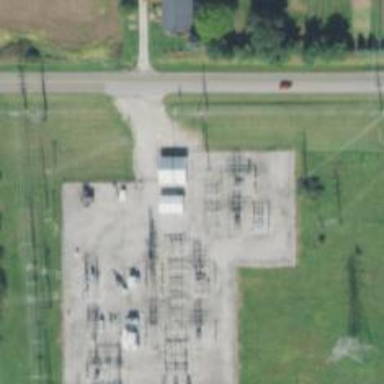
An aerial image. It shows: Switch used for power control.